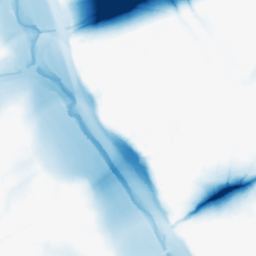
Category: morphological
Decomposition family: morphological
Decomposition parameters: operation: closing
size: 50
Upsampling method: bspline
Upsampling parameters: scale: 2
Upsampling scale: 2